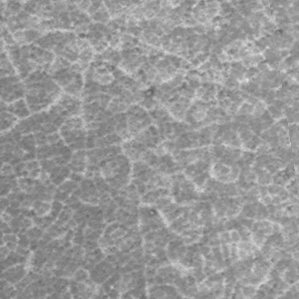
Label: frost